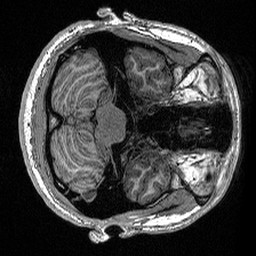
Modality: T1w
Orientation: axial
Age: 22
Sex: male
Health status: healthy
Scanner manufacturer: siemens
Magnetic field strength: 1.5 T
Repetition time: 2.73 s
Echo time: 0.00357 s